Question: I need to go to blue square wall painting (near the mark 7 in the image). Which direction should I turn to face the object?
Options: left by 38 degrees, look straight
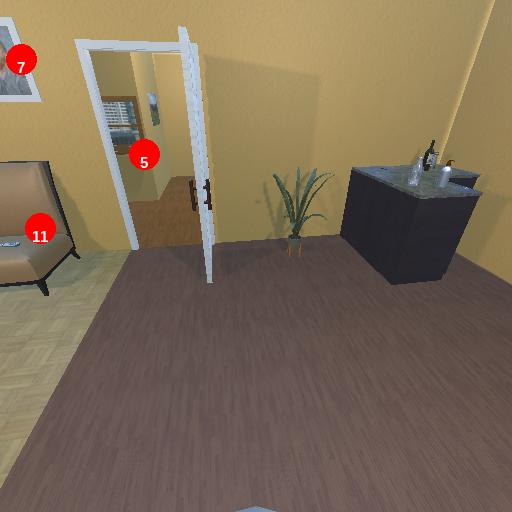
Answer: left by 38 degrees